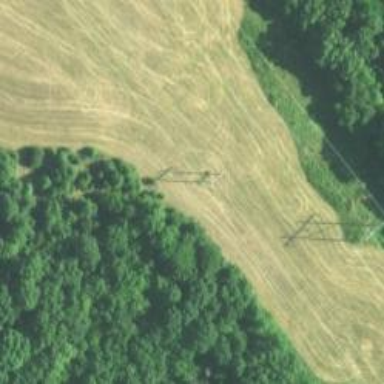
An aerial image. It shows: H-frame designed tower for power lines.